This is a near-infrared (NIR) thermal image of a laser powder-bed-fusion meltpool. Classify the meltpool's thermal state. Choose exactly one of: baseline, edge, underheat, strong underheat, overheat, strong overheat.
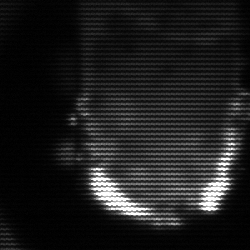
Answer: baseline